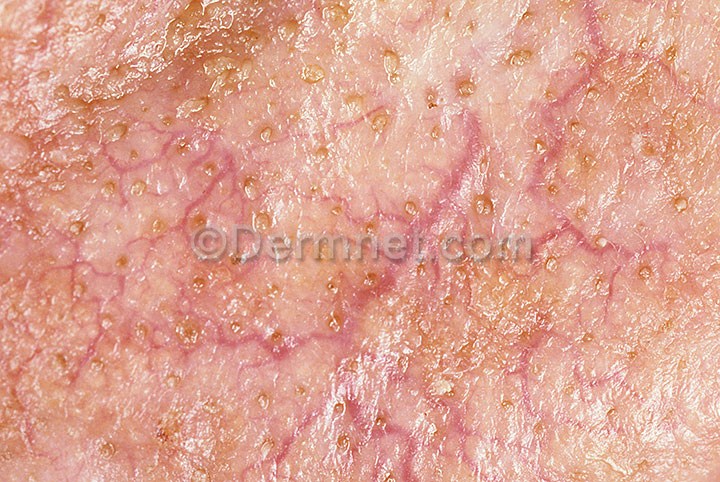
Disease: Light Diseases and Disorders of Pigmentation